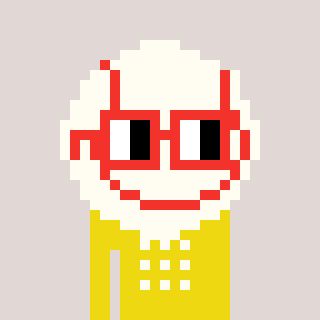
a pixel art character with square red glasses, a baseball ball-shaped head and a yellow-colored body on a warm background